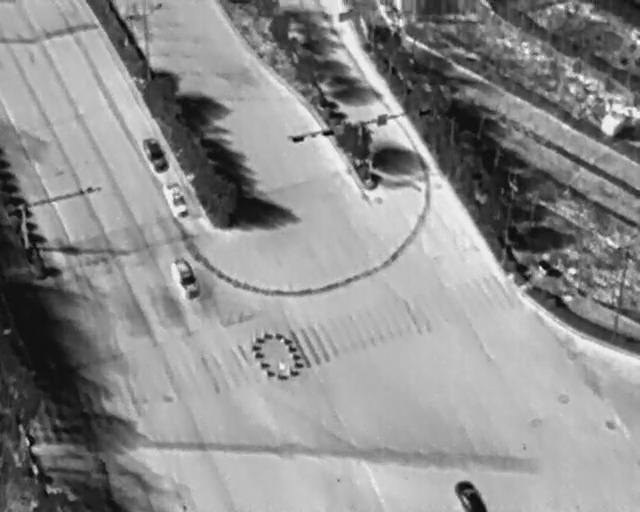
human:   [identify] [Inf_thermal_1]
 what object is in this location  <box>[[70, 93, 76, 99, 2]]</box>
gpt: <ref>1 medium car at the bottom right</ref>